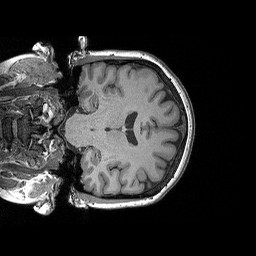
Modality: T1w
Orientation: coronal
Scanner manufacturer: siemens
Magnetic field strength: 3 T
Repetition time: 2.3 s
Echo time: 0.00298 s